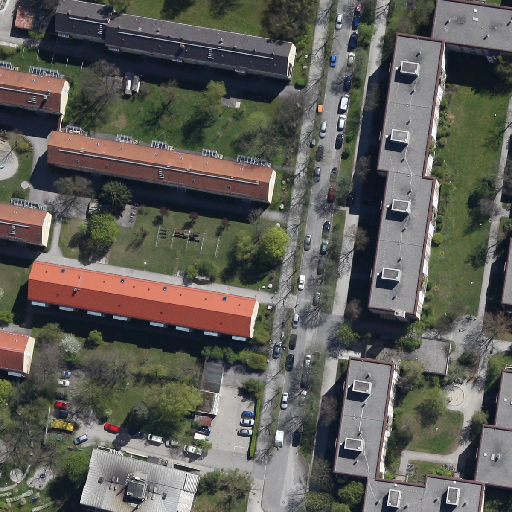
Referring expression: impervious surface